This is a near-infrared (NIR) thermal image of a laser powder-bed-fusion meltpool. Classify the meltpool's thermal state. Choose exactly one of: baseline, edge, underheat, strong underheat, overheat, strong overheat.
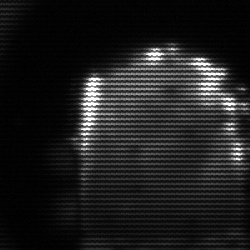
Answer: baseline